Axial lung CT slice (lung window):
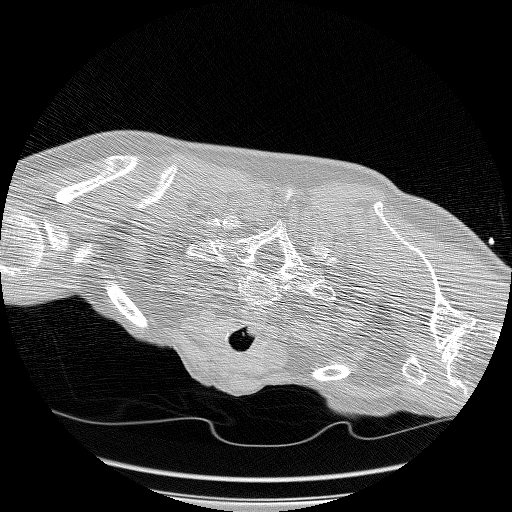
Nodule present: no